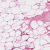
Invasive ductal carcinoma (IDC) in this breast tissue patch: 0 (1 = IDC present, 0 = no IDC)